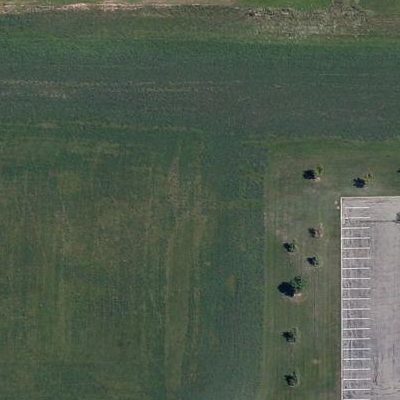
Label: aGrass